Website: bh-photo
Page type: store-pickup
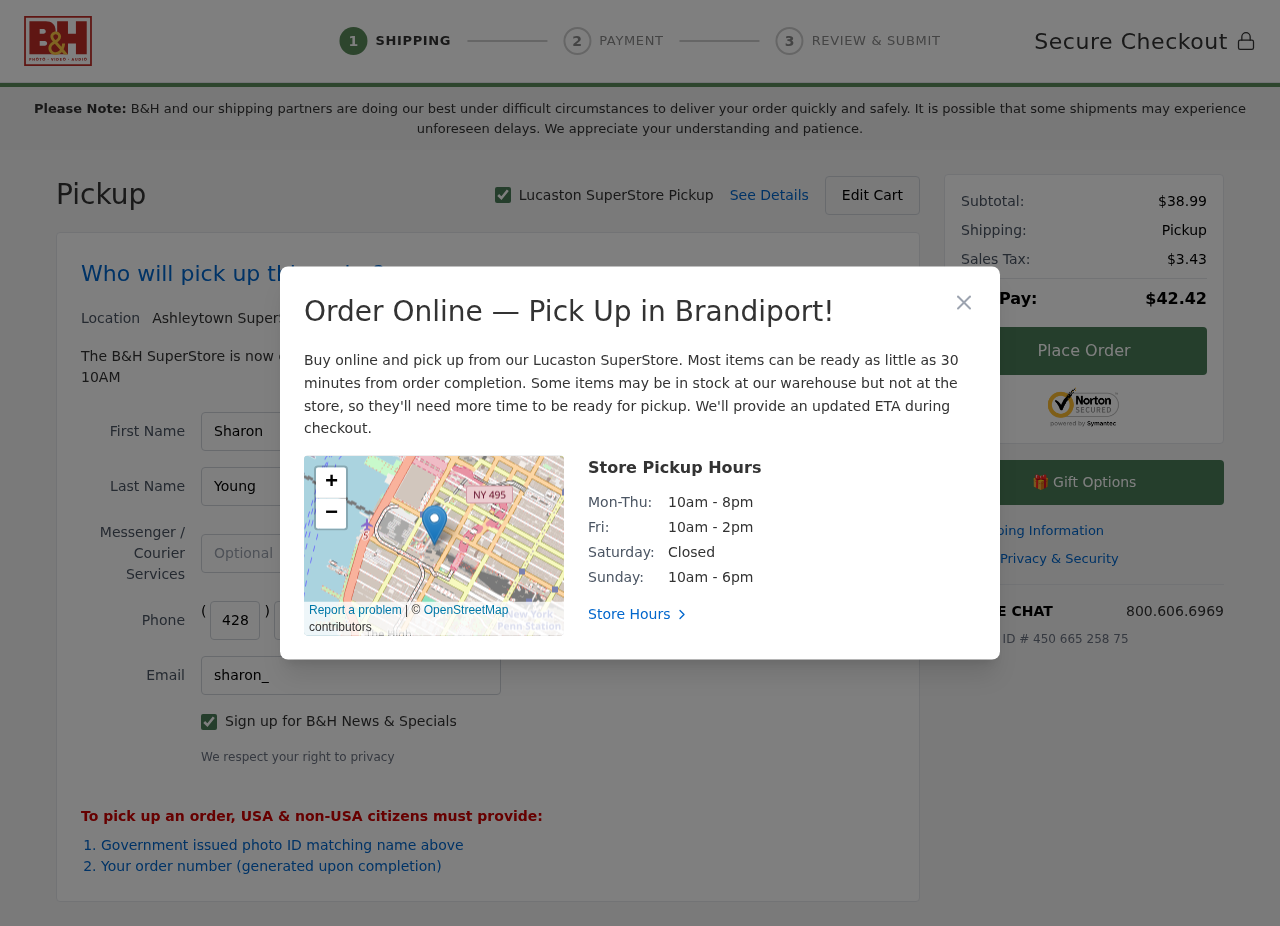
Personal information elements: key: PII_CITY
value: Lucaston
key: PII_CITY2
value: Ashleytown
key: PII_CITY3
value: Brandiport
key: PII_EMAIL
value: sharon_young@gmail.com
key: PII_FIRSTNAME
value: Sharon
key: PII_LASTNAME
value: Young
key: PII_PHONE_AREA
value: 428
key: PII_PHONE_PREFIX
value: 496
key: PII_PHONE_SUFFIX
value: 0876
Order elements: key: ORDER_SUBTOTAL
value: $38.99
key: ORDER_TAX
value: $3.43
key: ORDER_TOTAL
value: $42.42
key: ORDER_ID
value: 450 665 258 75